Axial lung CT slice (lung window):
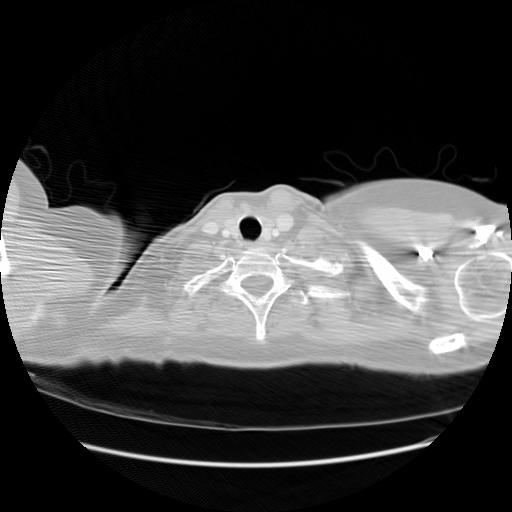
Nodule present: no